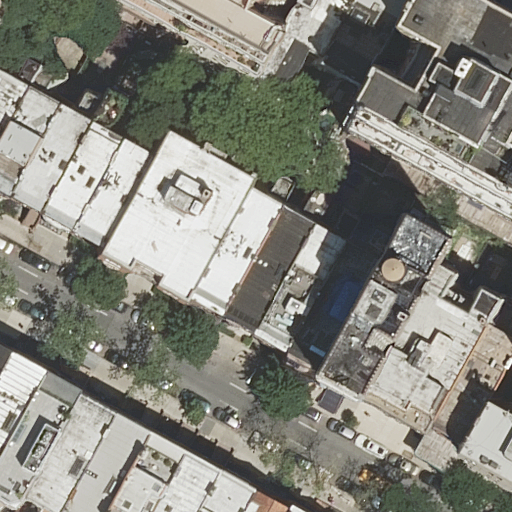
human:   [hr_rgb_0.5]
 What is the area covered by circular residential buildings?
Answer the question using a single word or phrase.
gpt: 0m2

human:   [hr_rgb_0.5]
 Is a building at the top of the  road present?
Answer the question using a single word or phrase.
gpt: yes

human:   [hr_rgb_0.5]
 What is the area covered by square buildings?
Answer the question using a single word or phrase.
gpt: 0m2

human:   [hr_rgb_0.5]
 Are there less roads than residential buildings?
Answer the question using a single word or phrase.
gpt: yes

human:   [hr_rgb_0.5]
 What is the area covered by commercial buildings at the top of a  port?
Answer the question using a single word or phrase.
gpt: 0m2

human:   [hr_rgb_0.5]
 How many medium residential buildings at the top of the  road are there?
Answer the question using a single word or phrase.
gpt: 10

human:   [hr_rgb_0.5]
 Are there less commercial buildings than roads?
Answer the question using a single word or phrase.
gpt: yes

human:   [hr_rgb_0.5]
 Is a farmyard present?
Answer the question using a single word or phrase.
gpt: no

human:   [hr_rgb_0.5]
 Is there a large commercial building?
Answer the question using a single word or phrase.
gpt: no

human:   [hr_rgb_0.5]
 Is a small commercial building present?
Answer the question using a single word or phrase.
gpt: no

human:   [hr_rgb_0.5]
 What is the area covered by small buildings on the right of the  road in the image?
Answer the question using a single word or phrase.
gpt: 222m2

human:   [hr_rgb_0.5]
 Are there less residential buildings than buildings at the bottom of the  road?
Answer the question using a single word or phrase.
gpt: no

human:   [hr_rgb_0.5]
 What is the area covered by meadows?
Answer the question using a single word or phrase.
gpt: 0m2

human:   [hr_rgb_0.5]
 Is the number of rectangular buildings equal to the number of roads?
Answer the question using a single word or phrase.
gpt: no

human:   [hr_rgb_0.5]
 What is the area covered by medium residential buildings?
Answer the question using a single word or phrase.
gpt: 3519m2

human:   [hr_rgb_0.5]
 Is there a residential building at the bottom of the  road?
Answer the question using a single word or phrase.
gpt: yes

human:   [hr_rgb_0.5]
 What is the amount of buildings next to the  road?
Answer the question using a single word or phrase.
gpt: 29

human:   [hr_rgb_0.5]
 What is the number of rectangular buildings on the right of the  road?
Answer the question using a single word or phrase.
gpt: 5

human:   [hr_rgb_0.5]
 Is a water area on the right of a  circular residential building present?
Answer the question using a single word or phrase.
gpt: no

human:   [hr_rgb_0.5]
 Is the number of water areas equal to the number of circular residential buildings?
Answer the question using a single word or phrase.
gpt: yes

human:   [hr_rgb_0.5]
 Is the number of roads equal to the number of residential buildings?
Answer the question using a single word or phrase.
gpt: no

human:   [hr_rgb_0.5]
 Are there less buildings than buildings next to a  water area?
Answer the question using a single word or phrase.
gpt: no

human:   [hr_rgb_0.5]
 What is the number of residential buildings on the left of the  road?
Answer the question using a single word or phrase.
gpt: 13

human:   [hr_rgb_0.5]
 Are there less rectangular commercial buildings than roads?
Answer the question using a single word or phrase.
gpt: yes

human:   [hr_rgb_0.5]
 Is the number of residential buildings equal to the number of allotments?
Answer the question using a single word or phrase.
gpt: no

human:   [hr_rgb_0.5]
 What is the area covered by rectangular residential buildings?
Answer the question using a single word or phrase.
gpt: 1685m2

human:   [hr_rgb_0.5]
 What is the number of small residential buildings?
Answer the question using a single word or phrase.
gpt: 8

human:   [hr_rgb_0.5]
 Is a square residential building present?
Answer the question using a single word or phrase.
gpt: no

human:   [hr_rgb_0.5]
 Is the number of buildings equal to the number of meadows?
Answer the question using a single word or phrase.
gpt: no

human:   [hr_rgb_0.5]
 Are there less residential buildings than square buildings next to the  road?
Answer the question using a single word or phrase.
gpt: no

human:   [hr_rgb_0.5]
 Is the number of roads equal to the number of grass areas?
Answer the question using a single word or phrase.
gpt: no

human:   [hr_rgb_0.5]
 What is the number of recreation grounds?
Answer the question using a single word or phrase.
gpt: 0

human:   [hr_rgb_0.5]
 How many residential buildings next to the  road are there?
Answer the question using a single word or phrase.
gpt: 28

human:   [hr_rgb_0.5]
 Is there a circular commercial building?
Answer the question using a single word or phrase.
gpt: no

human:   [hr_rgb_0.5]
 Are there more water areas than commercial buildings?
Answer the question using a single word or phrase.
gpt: no

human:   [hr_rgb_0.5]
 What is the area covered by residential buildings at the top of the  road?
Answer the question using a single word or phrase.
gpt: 3563m2